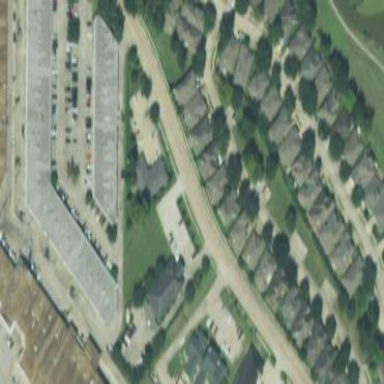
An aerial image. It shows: Residential area within neighborhood.